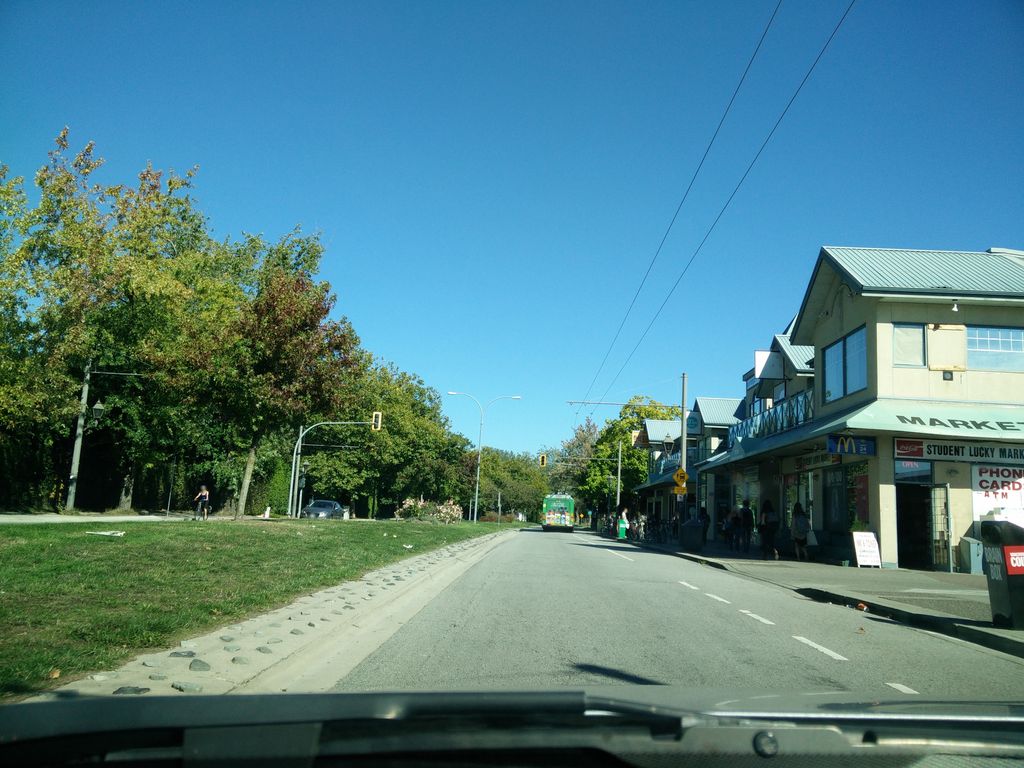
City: vancouver